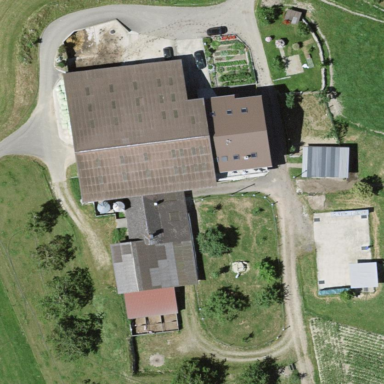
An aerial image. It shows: Farmyard area.